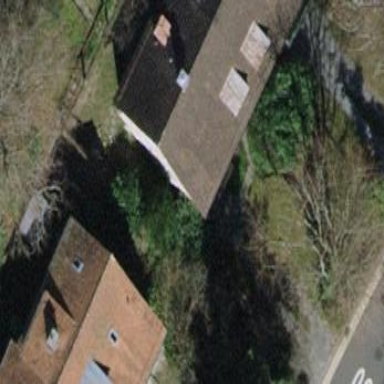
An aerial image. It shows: House with tiled roof.